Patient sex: M
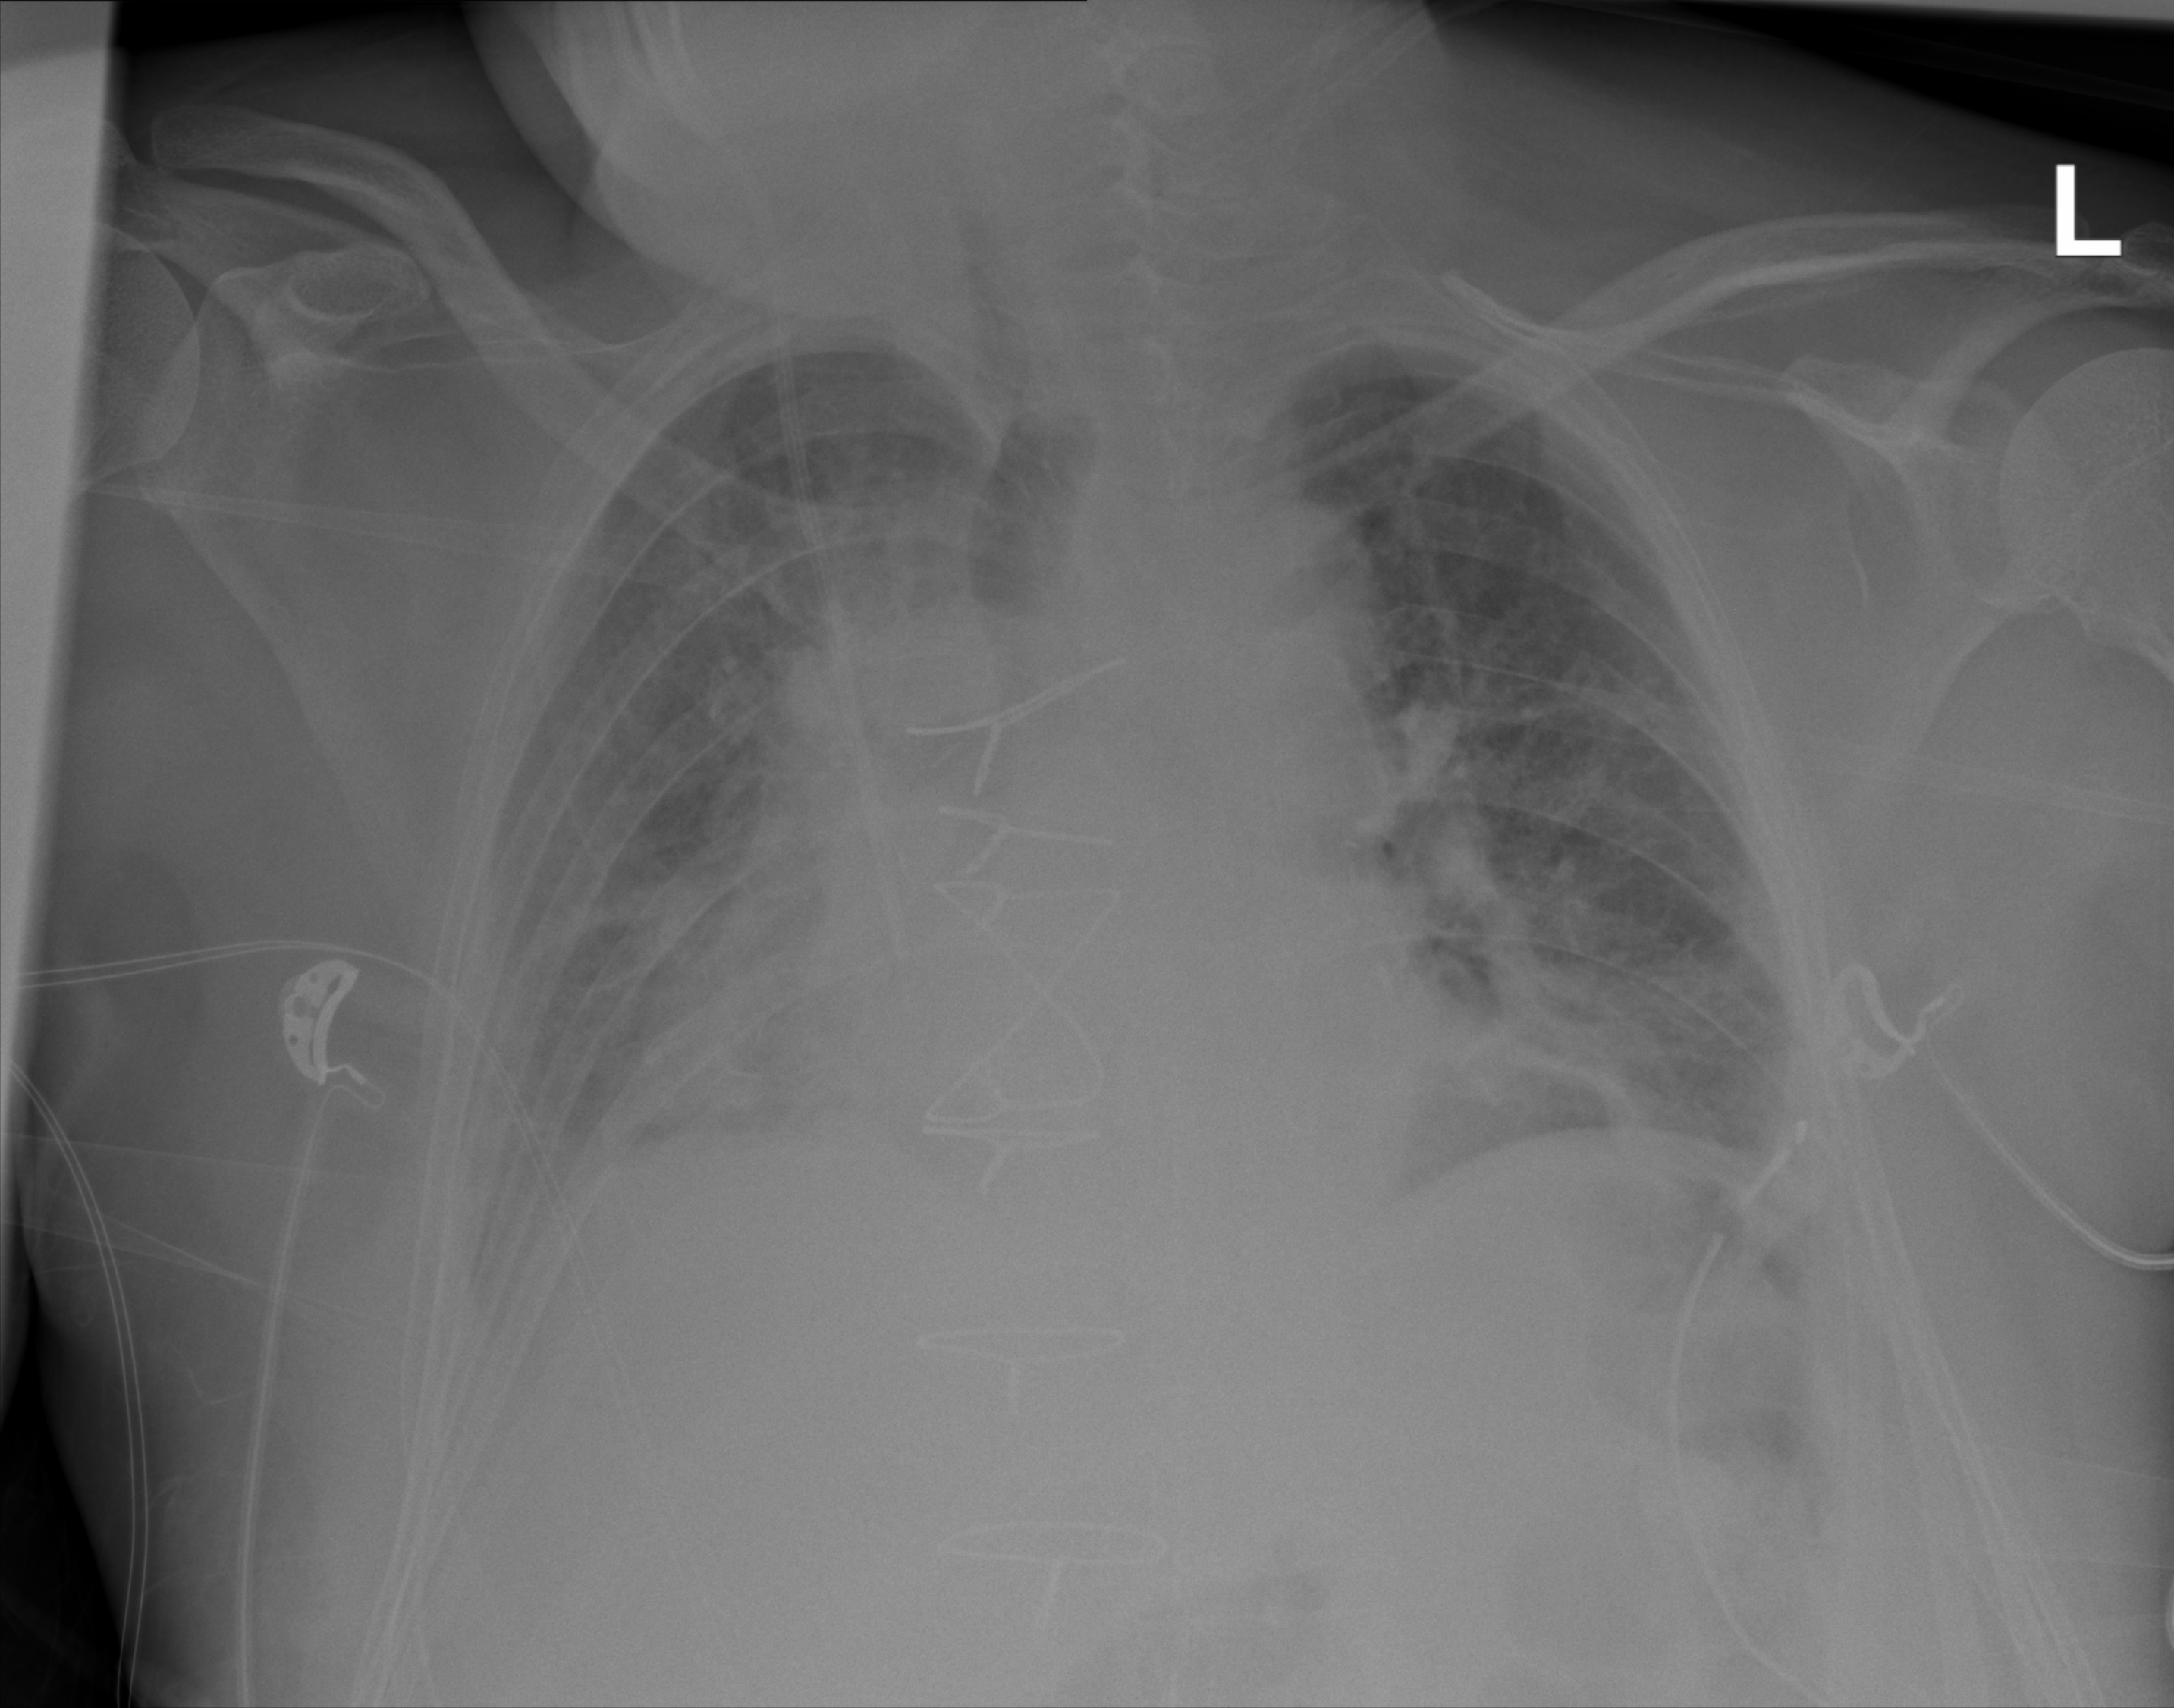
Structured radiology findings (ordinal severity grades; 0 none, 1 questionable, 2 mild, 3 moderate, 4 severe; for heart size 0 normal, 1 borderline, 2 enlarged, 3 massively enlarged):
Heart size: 1
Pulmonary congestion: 2
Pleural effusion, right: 2
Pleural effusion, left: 1
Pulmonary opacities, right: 2
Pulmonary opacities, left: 2
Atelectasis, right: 2
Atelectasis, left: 2